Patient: sex M, age 35
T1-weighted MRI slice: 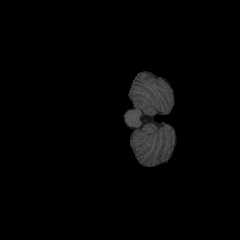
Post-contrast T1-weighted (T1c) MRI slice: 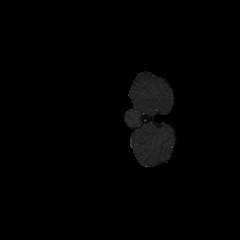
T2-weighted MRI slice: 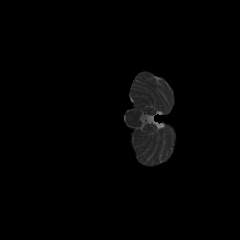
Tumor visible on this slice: no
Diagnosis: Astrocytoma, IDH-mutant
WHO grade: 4